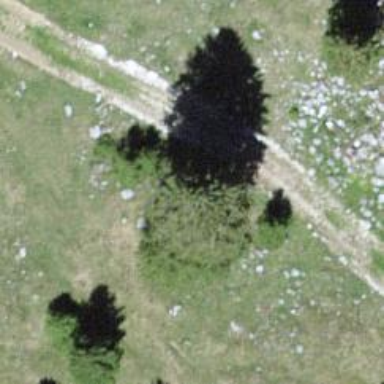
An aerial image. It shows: Needle-leaved tree in nature.